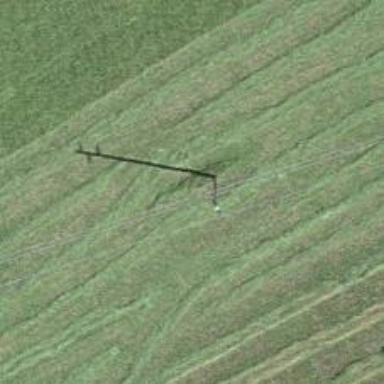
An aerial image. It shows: Power pole.